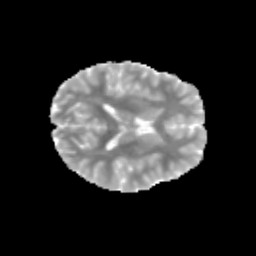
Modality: MD
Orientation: axial
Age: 11
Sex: female
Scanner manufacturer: siemens
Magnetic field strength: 3 T
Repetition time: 3.8 s
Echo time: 0.07 s